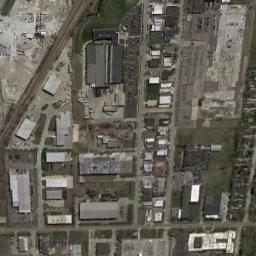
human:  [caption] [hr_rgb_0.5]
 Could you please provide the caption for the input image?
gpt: Houses in the industrial area have blue roofs .

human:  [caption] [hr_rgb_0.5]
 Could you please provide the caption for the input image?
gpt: The industrial area has lots of industrial equipment and workshops of different sizes and some roads go through the industrial area .

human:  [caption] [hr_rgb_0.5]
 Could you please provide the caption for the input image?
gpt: There are many houses of different shapes and sizes in the industrial zone .

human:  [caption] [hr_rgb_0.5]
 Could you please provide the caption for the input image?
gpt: In an industrial area, There are neatly planned factories and roads, Some open-air facilities, And good green space .

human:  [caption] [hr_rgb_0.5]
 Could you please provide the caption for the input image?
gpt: There are many buildings and some empty land on the industrial area .